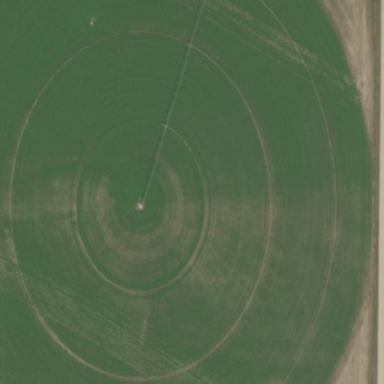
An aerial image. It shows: Farmland with pivot irrigation system.